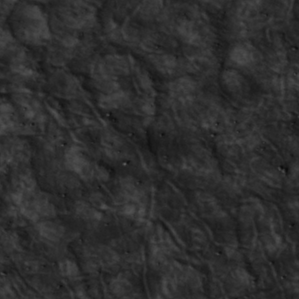
Label: non_frost